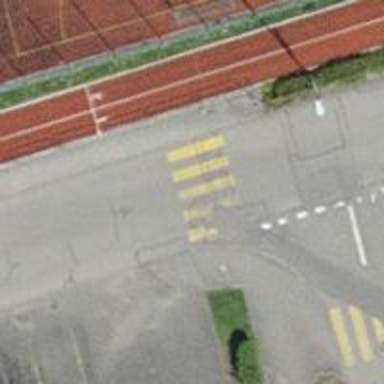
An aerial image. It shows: Marked zebra crossing on the road.